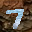
Label: 7